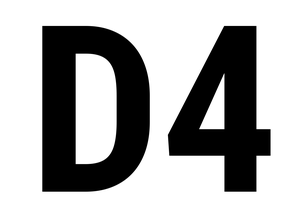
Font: Roboto_Condensed_Bold